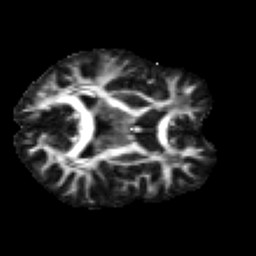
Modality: FA
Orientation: axial
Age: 22
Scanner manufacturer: siemens
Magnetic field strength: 3 T
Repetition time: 2.2 s
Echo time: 0.084 s